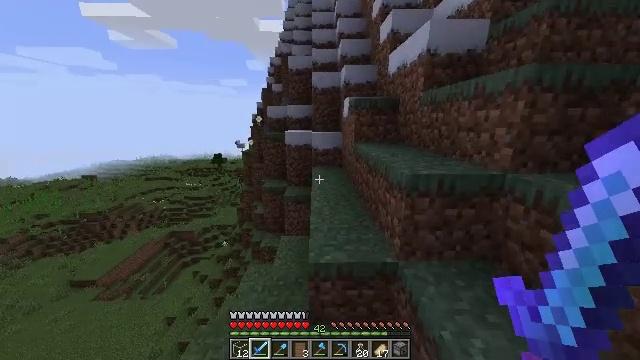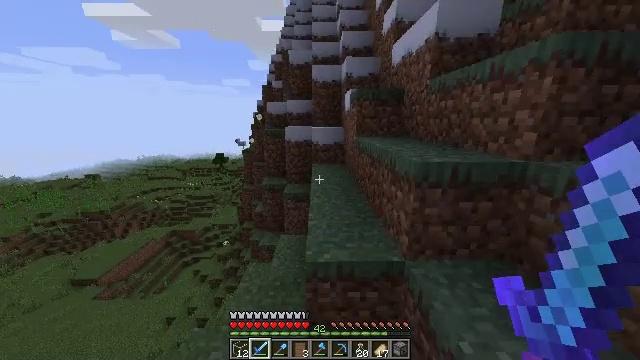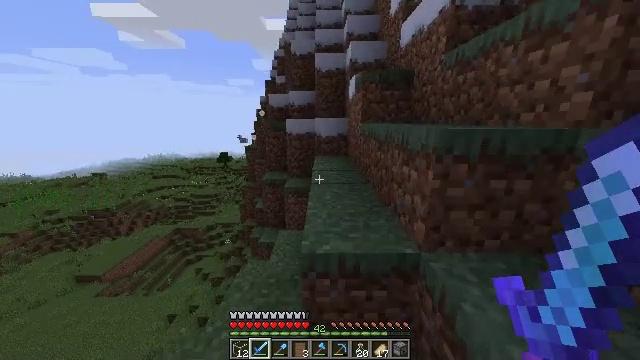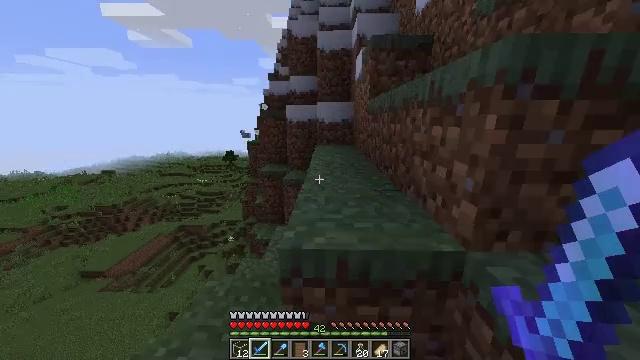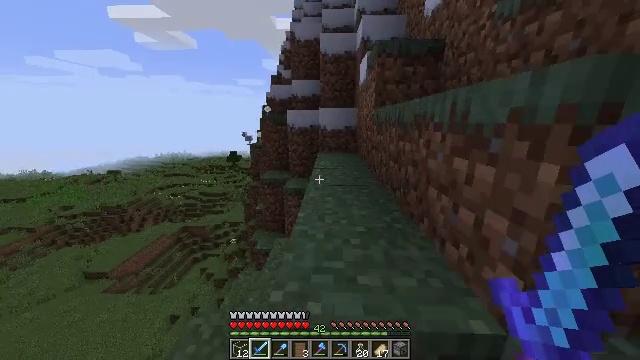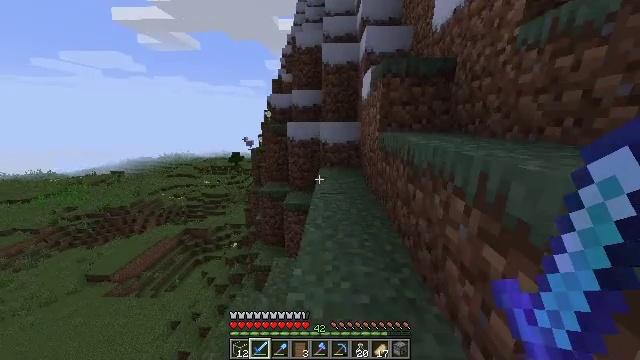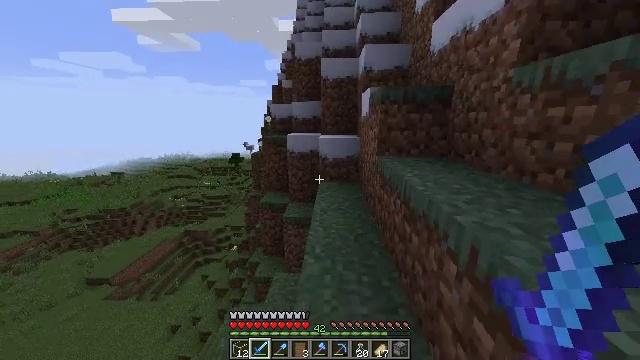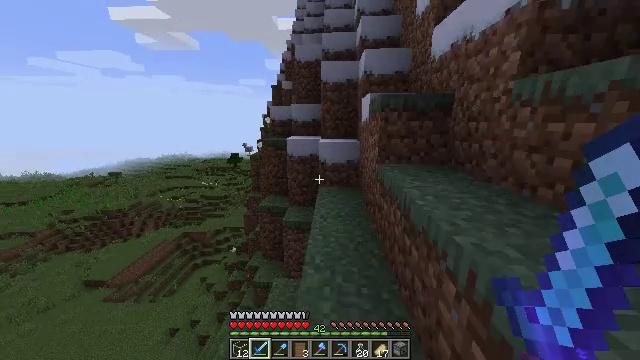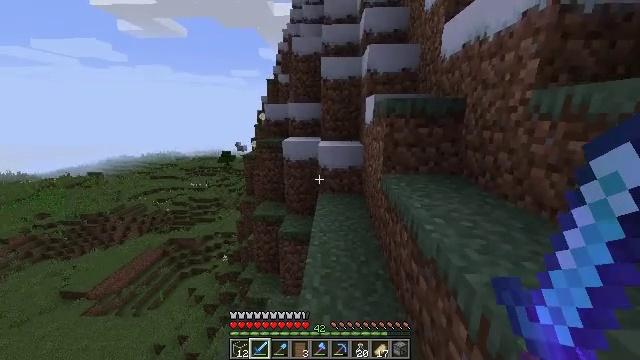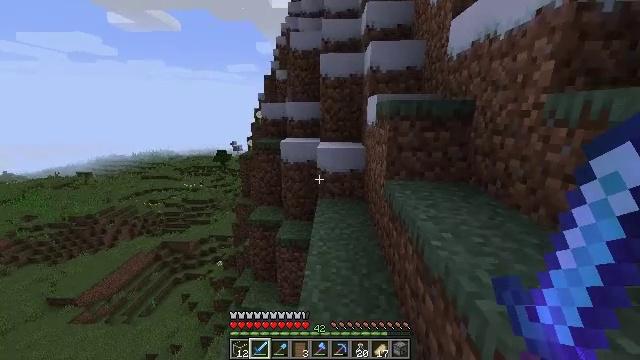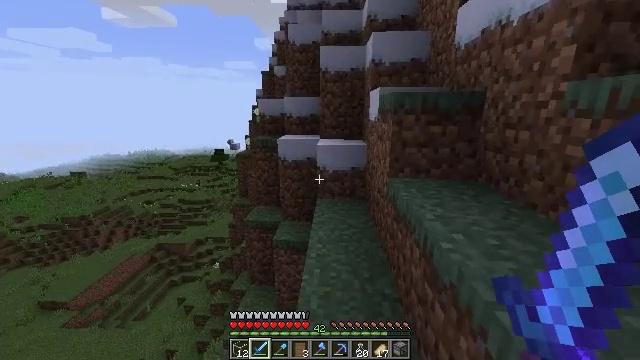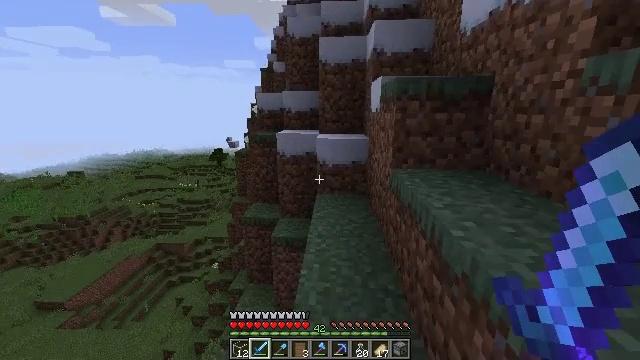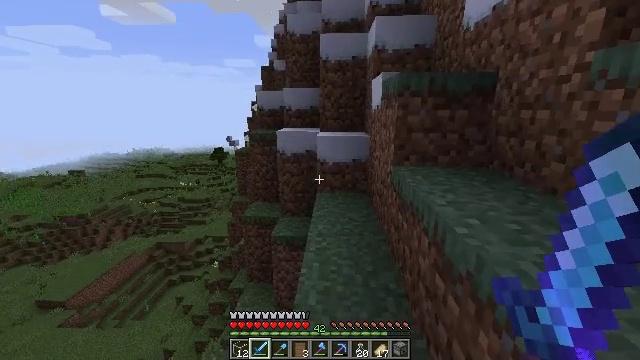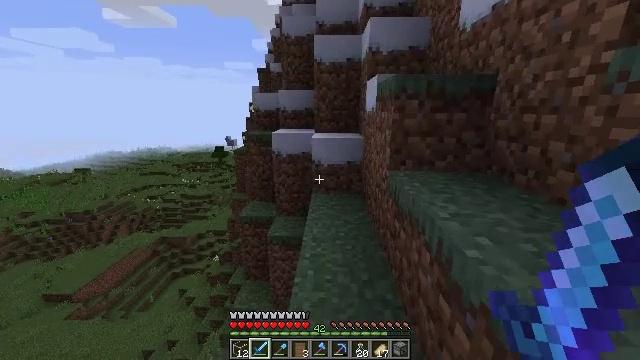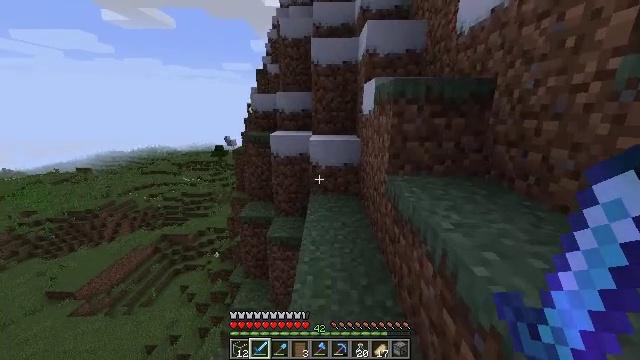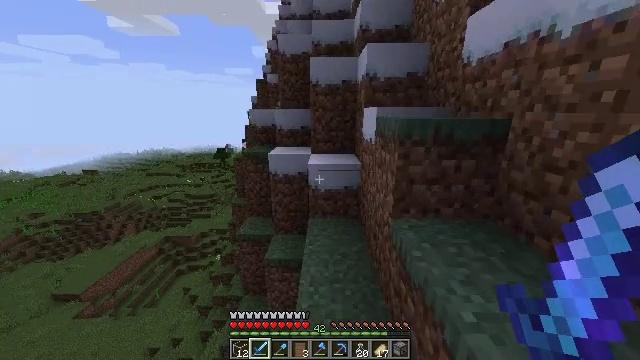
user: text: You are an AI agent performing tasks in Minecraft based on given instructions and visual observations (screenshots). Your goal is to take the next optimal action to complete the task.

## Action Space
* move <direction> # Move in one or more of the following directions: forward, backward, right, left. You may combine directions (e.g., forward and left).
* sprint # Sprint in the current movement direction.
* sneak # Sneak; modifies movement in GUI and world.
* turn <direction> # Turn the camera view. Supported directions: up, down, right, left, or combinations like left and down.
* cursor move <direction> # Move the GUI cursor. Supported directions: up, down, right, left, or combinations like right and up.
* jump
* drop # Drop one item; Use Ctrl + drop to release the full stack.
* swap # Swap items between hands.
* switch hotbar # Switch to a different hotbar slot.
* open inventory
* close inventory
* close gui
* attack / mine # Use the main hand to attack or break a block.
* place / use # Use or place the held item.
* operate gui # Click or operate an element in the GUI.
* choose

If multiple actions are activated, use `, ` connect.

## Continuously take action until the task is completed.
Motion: motion action
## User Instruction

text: Kill the chicken.
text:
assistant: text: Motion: move forward, jump
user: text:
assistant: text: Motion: move forward, turn left, jump
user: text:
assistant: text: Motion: move forward, sprint, turn left, jump
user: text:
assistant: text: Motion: move forward, sprint, jump
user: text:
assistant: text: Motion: move forward, sprint, jump
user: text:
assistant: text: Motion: move forward, sprint, jump
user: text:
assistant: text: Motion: move forward, jump
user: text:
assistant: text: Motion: move forward, jump
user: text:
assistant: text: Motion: move forward, jump
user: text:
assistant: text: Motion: move forward, jump
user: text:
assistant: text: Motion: move forward, sprint, jump
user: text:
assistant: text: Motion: move forward, sprint, jump
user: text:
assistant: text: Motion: move forward, sprint, turn right, jump
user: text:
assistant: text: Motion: move forward, sprint, jump
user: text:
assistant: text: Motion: move forward, sprint, jump
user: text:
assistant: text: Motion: move forward, jump
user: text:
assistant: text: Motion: move forward, jump
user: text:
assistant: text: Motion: move forward, jump
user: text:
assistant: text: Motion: move forward, jump
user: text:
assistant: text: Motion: move forward, jump
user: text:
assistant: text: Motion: move forward, jump
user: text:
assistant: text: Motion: move forward, turn right, jump
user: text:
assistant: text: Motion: move forward, turn right, jump
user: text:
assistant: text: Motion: move forward, sprint, jump
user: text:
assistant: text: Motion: move forward, sprint, jump
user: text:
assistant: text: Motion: move forward, sprint, jump
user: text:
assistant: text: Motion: move forward, sprint, jump
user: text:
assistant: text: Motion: move forward, sprint, jump
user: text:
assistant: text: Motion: move forward, jump
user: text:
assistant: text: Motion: move forward, turn left and down, jump